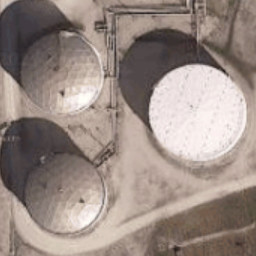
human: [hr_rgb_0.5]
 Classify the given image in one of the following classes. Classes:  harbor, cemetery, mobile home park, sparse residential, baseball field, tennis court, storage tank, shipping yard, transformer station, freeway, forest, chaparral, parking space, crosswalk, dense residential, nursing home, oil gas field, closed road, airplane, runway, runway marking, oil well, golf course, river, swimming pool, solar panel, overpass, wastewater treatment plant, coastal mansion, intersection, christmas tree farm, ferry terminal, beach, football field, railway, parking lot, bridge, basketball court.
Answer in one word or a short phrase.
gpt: storage tank